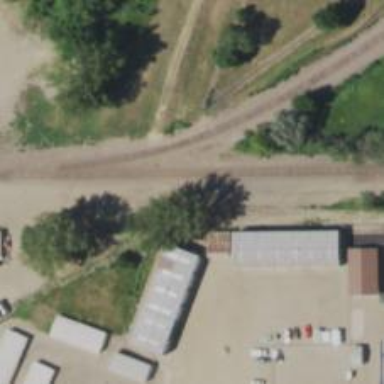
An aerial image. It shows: Railway siding with rails.